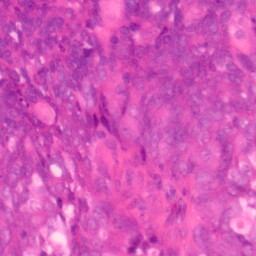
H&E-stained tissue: Colon